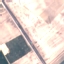
Land use / land cover: Highway